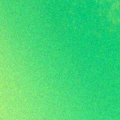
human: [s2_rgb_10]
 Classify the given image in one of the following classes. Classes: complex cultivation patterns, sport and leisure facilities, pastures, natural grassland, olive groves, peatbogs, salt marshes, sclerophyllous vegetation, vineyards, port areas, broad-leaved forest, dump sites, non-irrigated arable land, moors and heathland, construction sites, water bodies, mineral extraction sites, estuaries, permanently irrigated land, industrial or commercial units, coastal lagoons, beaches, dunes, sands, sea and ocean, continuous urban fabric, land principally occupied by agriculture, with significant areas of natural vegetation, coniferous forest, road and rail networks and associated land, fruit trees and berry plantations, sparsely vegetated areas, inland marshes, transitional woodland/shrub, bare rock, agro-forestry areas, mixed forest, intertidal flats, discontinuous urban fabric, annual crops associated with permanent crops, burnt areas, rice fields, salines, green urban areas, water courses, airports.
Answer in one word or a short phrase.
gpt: sea and ocean